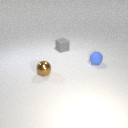
small brown metal sphere in front of small blue rubber sphere